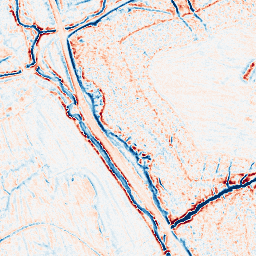
Category: edge_preserving
Decomposition family: bilateral
Decomposition parameters: d: 9
sigma_color: 150
sigma_space: 75
Upsampling method: regularized
Upsampling parameters: scale: 4
lambda_reg: 0.01
Upsampling scale: 4